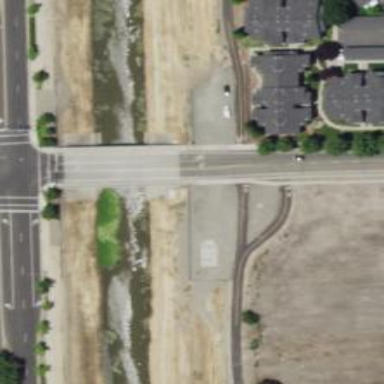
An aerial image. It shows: Asphalt path with unmarked crossing.